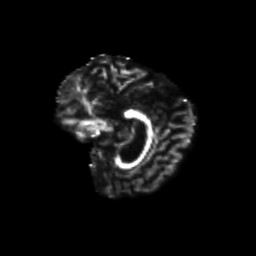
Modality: FA
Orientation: sagittal
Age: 47
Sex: female
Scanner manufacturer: siemens
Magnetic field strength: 3 T
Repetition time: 8.6 s
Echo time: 0.095 s